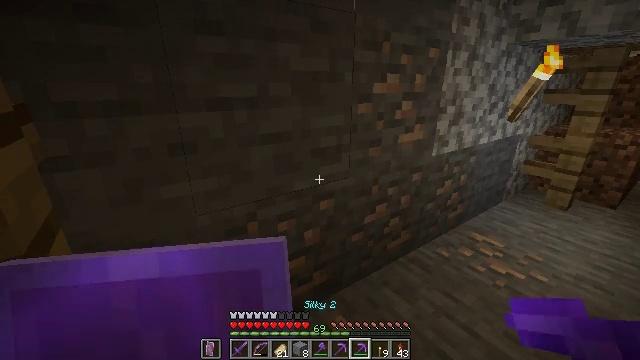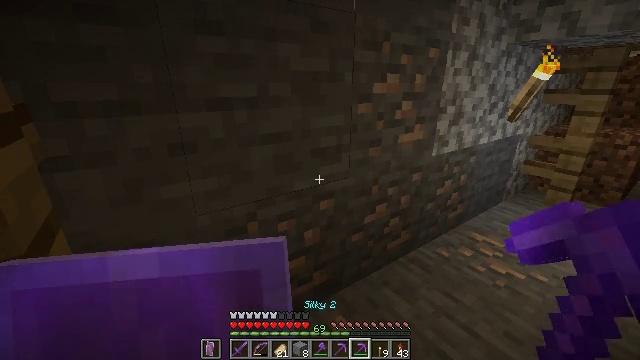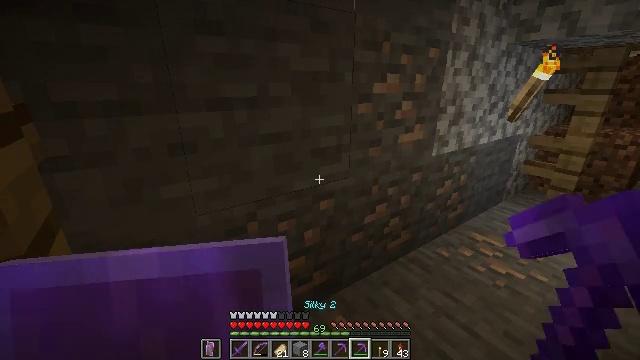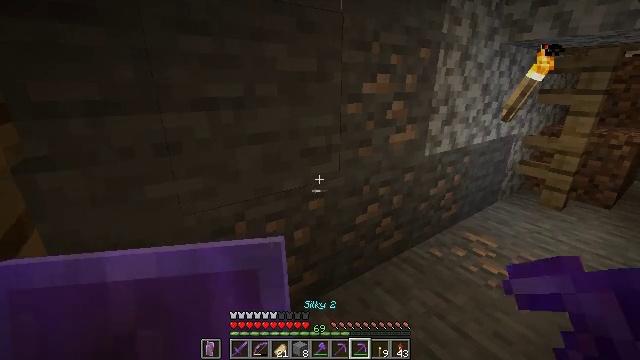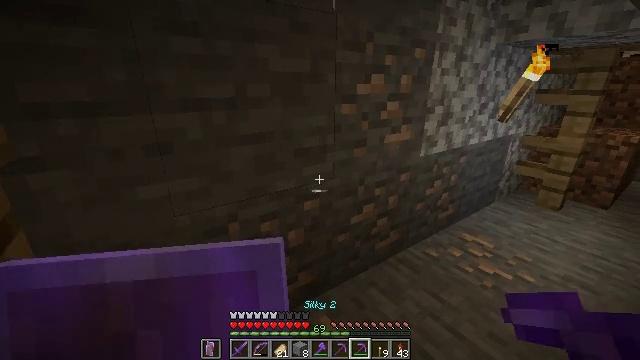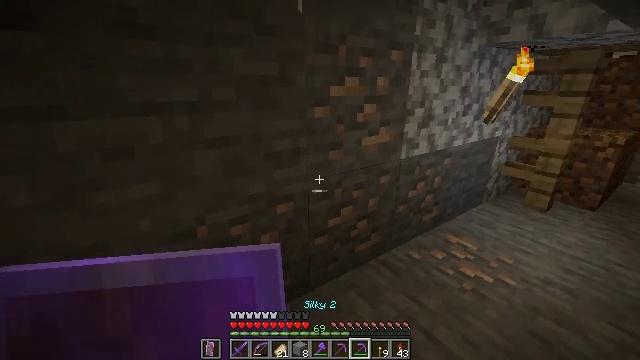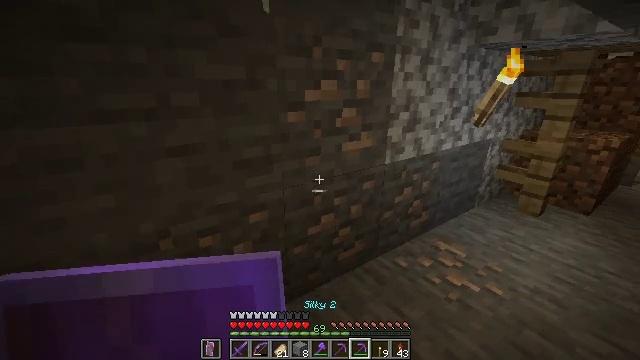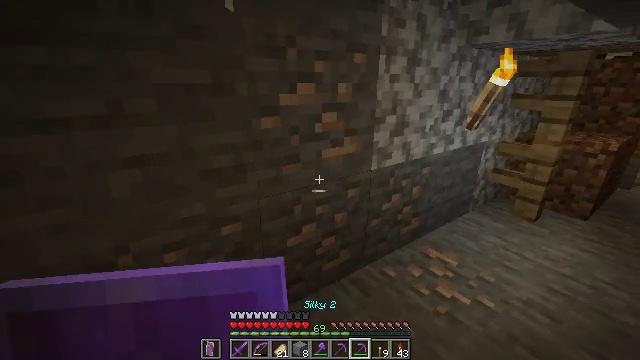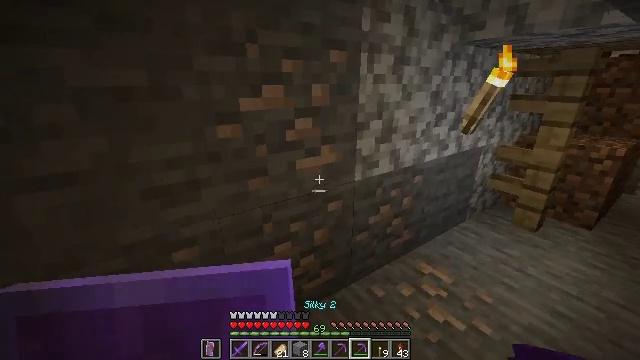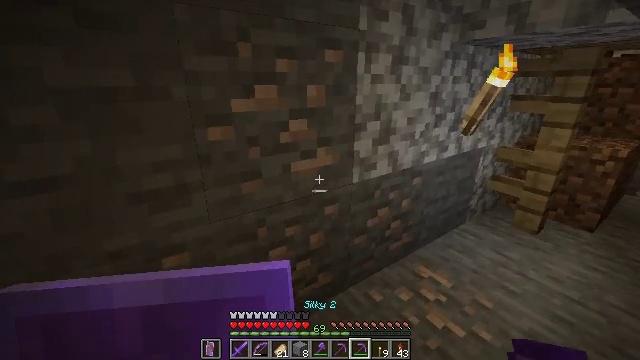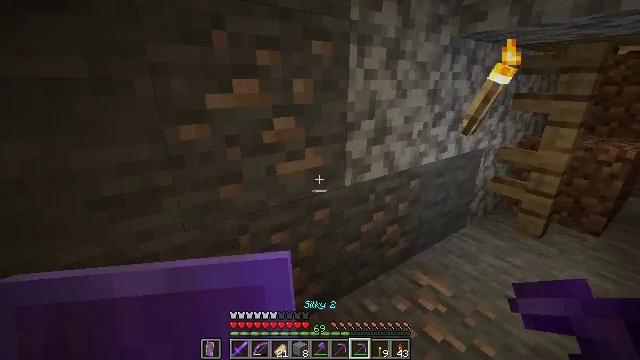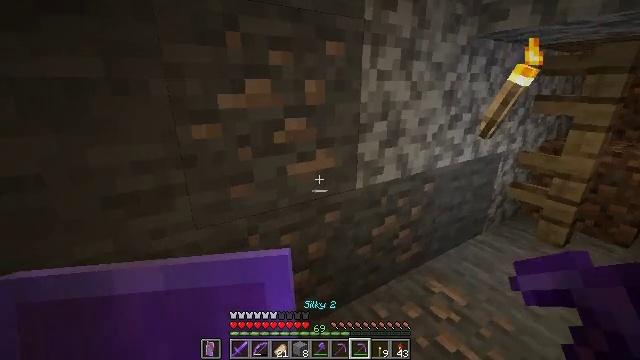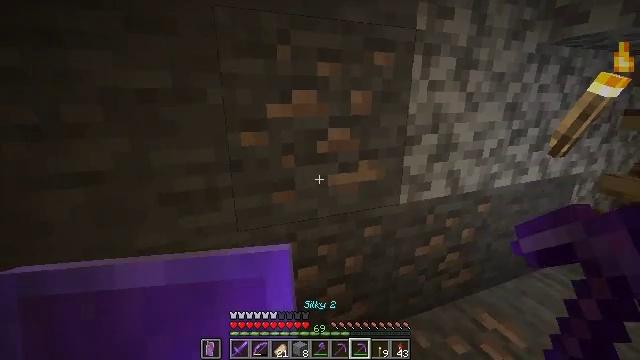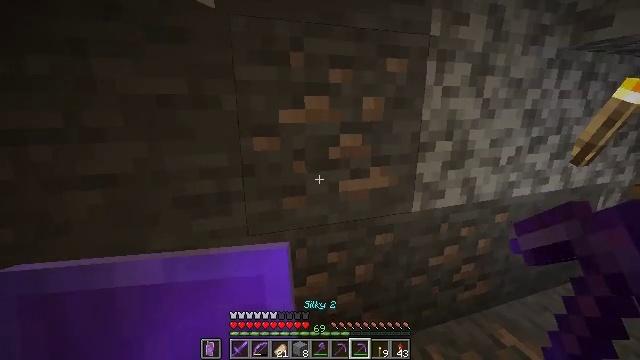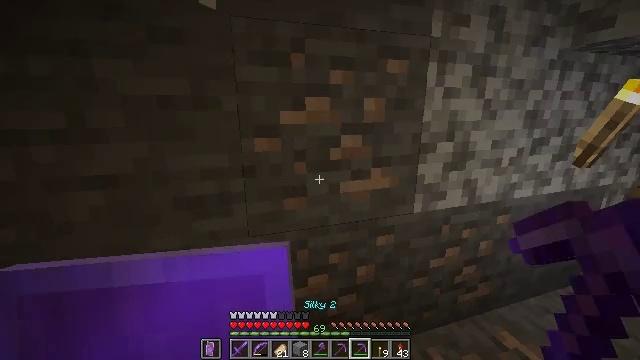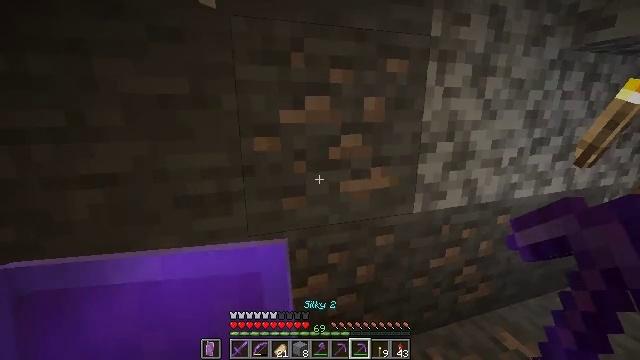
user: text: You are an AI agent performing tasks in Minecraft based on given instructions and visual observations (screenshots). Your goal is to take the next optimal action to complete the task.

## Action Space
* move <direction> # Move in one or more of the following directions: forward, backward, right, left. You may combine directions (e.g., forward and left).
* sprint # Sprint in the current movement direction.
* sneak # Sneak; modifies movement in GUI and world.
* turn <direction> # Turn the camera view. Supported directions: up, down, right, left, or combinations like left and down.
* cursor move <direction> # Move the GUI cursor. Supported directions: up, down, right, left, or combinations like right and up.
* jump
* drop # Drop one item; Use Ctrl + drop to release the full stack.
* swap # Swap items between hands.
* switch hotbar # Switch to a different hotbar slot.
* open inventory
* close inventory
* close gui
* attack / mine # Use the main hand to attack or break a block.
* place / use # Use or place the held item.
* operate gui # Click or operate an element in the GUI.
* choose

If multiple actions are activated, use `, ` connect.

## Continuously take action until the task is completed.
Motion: motion action
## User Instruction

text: Use a pickaxe to gather iron ore.
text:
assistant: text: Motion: no_op
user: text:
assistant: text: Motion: no_op
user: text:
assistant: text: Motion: move right
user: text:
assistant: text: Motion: move right
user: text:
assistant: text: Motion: move forward and move right
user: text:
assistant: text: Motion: move forward and move right
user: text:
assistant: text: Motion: move forward and move right
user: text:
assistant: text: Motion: move forward
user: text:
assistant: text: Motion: no_op
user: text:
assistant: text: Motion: no_op
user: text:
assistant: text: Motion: turn left
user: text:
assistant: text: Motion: turn left and up
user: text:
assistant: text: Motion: turn left and up
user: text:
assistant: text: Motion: no_op
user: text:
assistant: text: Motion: no_op
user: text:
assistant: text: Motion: attack / mine
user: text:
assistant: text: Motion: attack / mine
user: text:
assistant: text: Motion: attack / mine
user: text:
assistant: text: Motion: attack / mine
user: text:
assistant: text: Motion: turn down, attack / mine
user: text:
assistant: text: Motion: turn left and down, attack / mine
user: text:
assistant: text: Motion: turn left and down, attack / mine
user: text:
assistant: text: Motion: turn down, attack / mine
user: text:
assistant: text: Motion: turn down, attack / mine
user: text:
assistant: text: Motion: attack / mine
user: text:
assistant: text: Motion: attack / mine
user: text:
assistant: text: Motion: attack / mine
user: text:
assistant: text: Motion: attack / mine
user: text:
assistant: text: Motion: turn right, attack / mine
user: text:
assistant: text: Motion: turn right, attack / mine